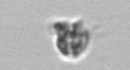
Label: nanoplankton_mix